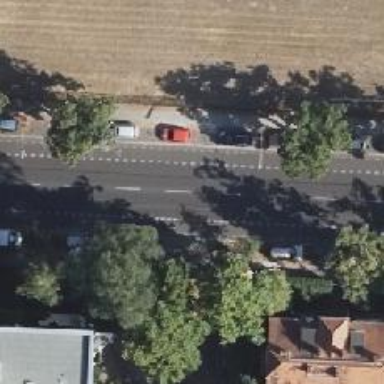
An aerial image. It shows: Secondary road with asphalt surface. It has sidewalks on both sides and designated lane for cyclists. There is parallel parking on the left side with parking on the kerb.